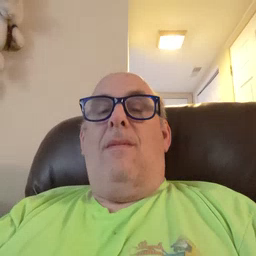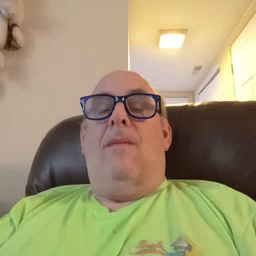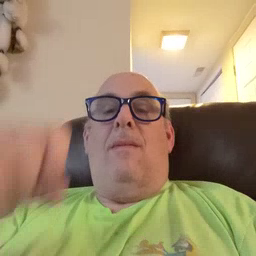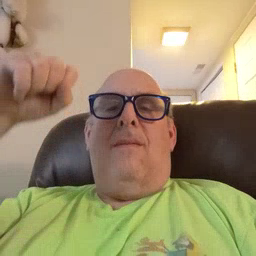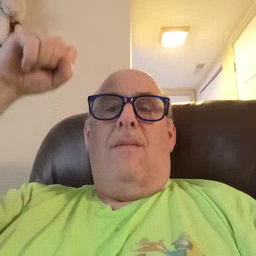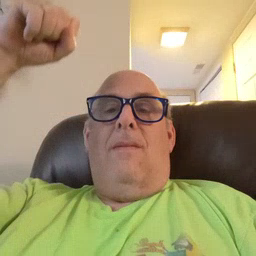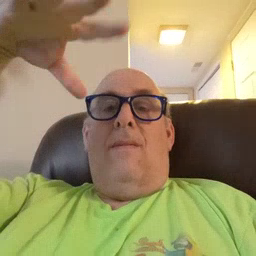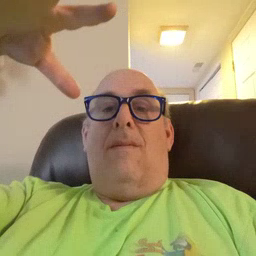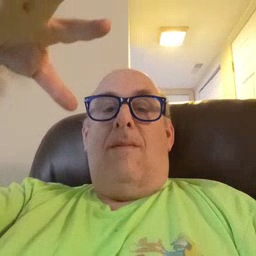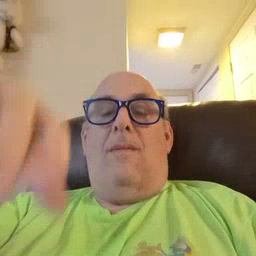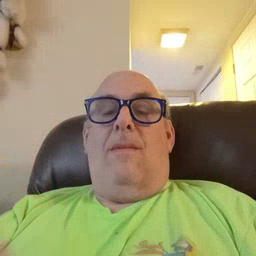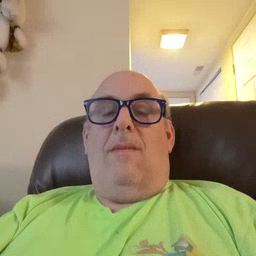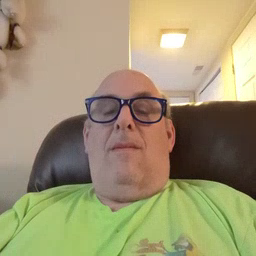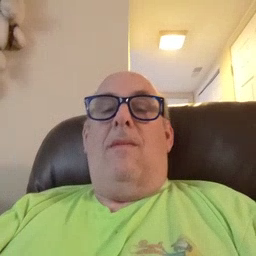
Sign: sun